Question: Hello all I have implemented Fusioncharts and it works fine on my local host , but when I deployed to our staging server for testing, when we run a page that has the charts I get the security warning:
Im Using the Javascript charts like so for example:
'''
var myChart = new FusionCharts("../js/FusionCharts/MSColumn3D.swf", "myChartId", "450", "450", "0", "1");
'''

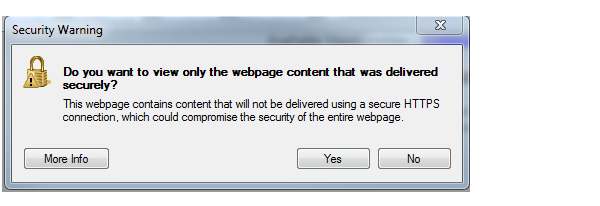
Answer: Please refer to the link below,
<URL>
Hope this helps!